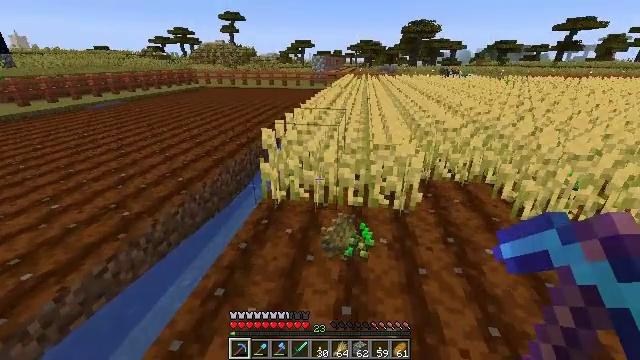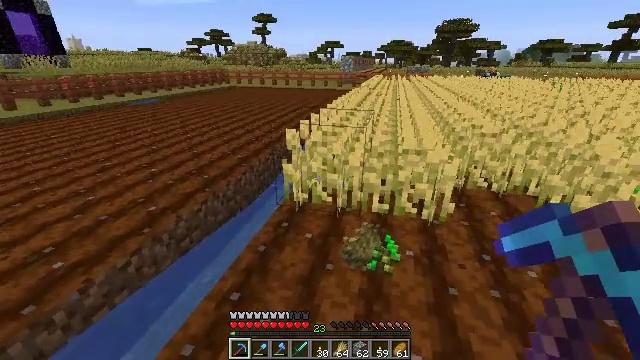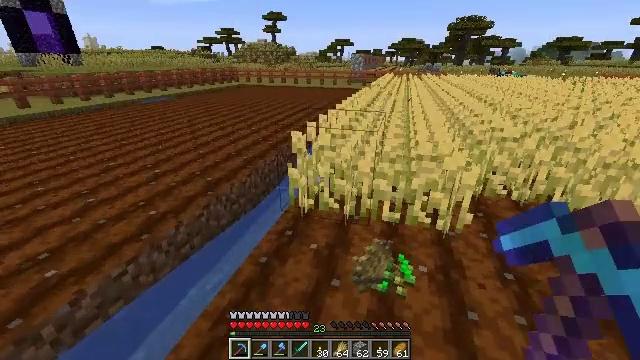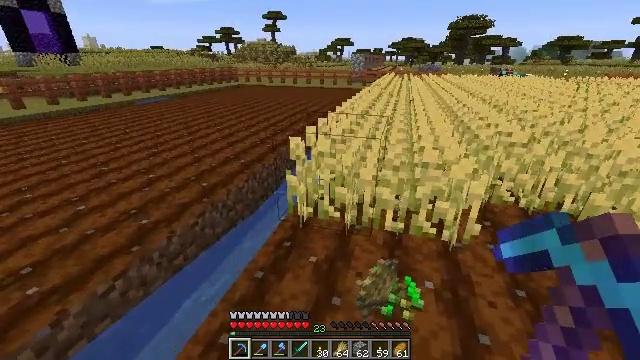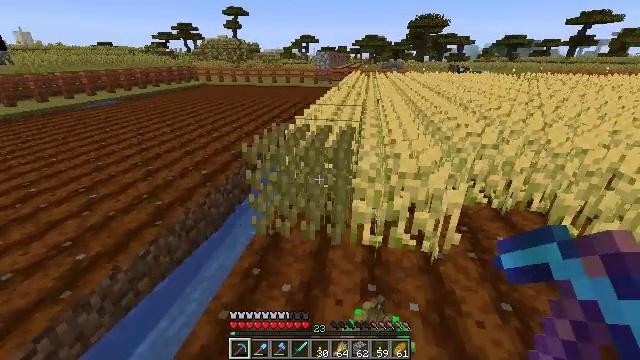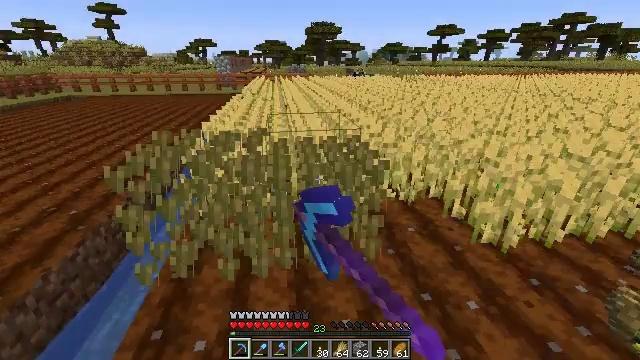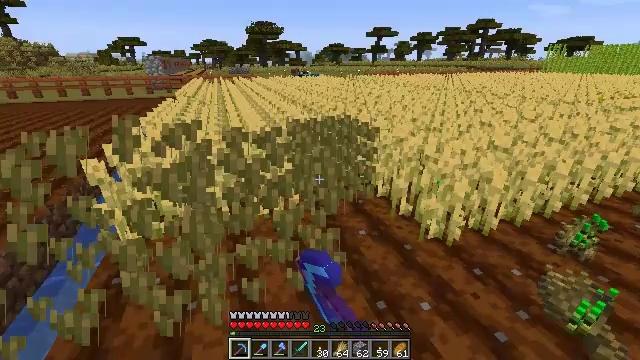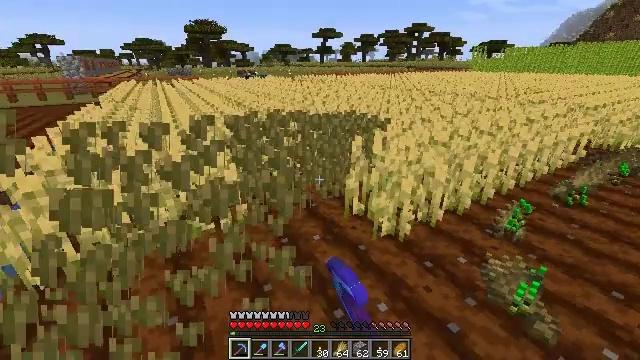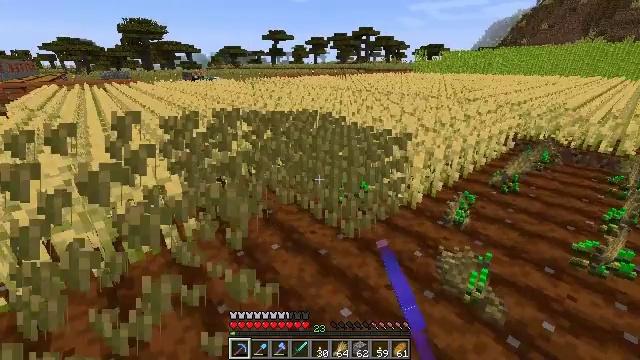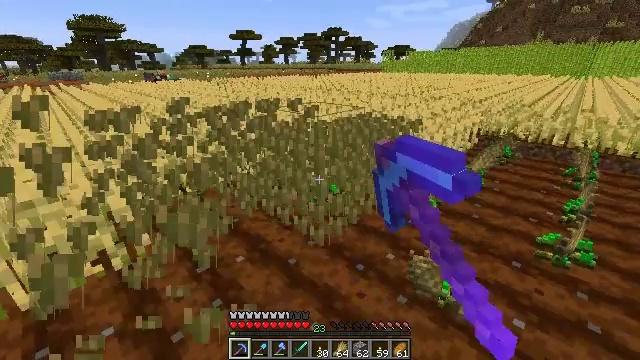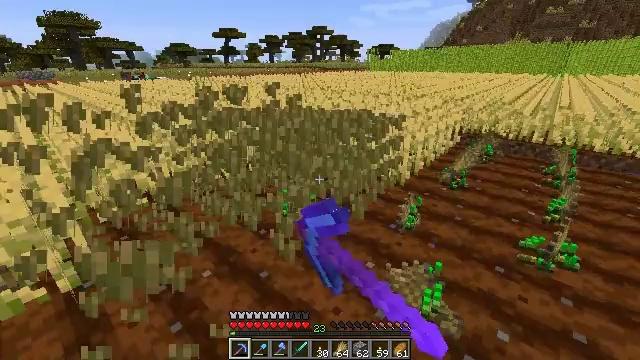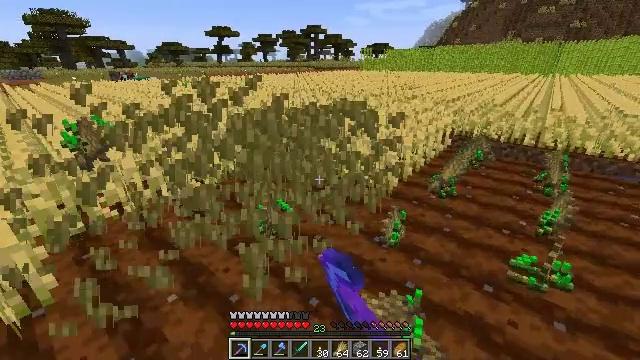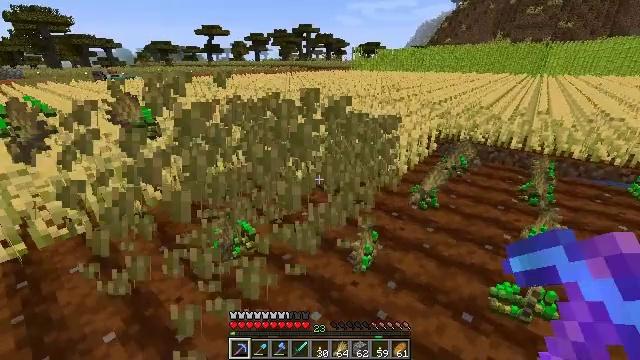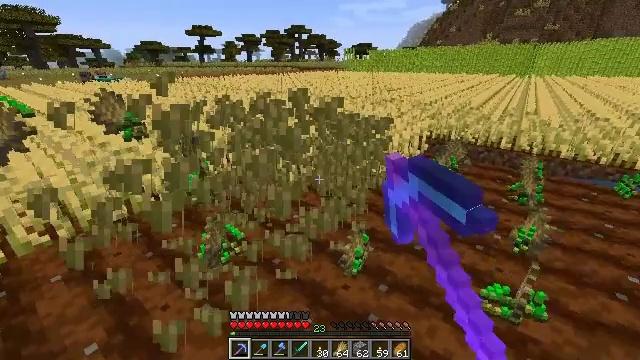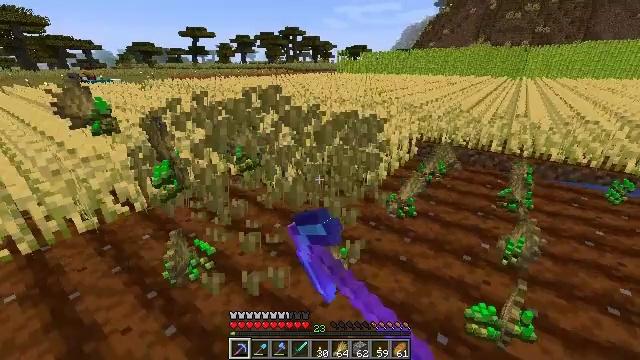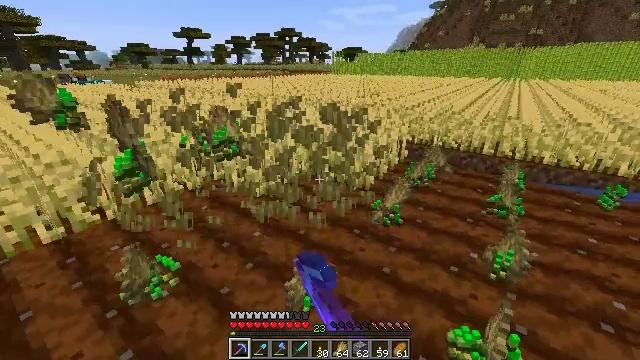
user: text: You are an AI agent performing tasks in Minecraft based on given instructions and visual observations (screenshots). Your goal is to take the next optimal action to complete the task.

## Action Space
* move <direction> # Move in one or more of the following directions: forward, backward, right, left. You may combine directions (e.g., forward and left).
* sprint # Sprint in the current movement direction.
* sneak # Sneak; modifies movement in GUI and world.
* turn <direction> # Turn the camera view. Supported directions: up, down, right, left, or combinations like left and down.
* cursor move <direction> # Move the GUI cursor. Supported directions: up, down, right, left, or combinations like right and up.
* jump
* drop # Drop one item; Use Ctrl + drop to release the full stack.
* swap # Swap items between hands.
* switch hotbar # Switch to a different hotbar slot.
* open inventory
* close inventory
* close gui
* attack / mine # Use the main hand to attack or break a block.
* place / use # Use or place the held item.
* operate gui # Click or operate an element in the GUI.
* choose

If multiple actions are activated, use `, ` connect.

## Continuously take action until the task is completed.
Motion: motion action
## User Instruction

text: Collect wheat crops.
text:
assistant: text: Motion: move forward, turn left
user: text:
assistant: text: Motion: move forward, turn left
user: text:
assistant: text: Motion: move forward
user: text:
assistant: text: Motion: move forward and move right, turn right, attack / mine
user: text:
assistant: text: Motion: move forward and move right, turn right, attack / mine
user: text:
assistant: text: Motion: move forward and move right, turn right, attack / mine
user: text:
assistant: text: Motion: move forward and move right, turn right, attack / mine
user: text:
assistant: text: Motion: move forward and move right, turn right, attack / mine
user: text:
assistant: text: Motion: move forward and move right, turn right, attack / mine
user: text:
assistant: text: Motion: move forward and move right, turn right, attack / mine
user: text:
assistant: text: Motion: move forward and move right, turn right, attack / mine
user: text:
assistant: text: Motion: move forward and move right, turn right, attack / mine
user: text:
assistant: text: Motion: move forward and move right, turn right, attack / mine
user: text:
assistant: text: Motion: move forward and move right, turn right, attack / mine
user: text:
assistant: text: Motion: move forward and move right, attack / mine
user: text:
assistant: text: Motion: move forward and move right, attack / mine
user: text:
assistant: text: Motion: move forward and move right, attack / mine
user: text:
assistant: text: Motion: move forward and move right
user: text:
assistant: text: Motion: move forward and move right, attack / mine
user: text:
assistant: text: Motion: move forward and move right, turn left, attack / mine
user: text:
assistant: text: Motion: move forward and move right, turn left, attack / mine
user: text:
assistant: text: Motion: move forward and move right, turn left, attack / mine
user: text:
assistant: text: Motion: move forward and move right, turn left, attack / mine
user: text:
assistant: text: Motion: move forward and move right, turn left, attack / mine
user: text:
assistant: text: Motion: move forward and move right, turn left, attack / mine
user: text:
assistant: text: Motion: move forward and move right, turn left, attack / mine
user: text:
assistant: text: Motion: move right, turn left, attack / mine
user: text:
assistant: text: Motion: move right, turn left, attack / mine
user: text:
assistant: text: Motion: move right, attack / mine
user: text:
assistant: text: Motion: move right, turn right and down